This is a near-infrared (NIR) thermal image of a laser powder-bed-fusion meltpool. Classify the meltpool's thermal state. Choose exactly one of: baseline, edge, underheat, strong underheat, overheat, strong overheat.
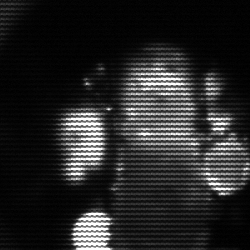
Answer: strong underheat